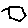
Label: hexagon